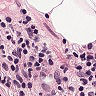
Metastatic tissue present: no